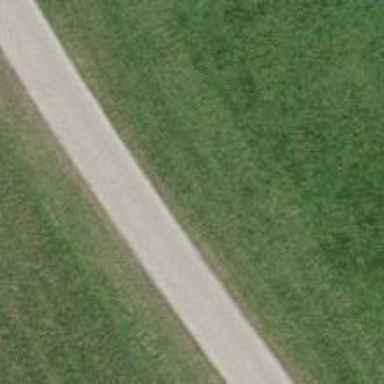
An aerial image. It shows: Gravel track.